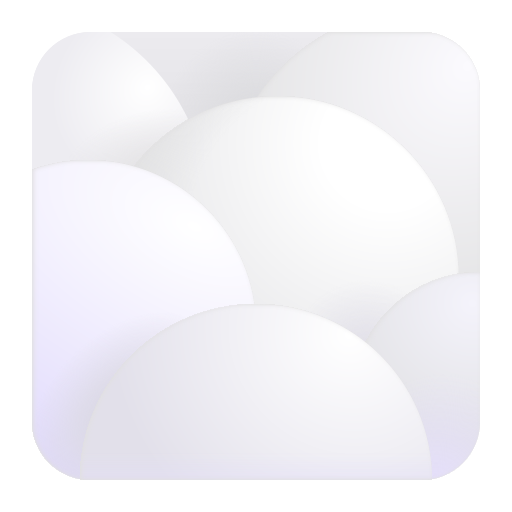
fog color